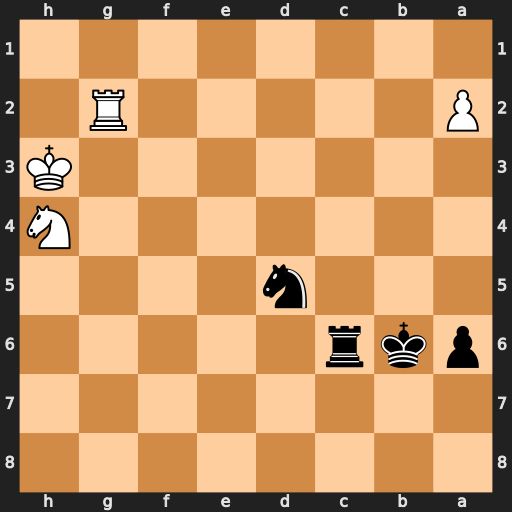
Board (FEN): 8/8/pkr5/3n4/7N/7K/P5R1/8
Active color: b
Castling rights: -
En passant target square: -
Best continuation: Nf4+ Kg3 Nxg2